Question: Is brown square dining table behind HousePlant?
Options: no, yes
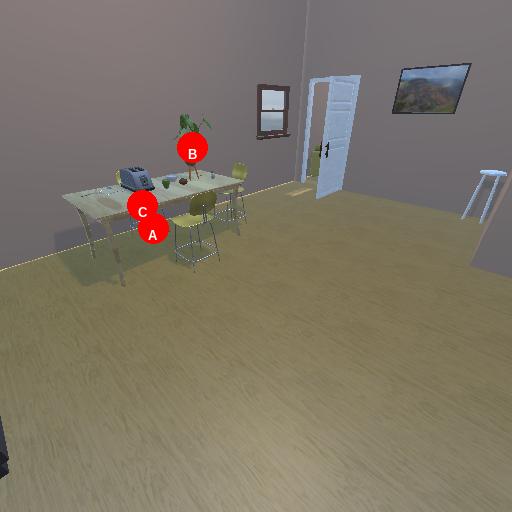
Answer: no